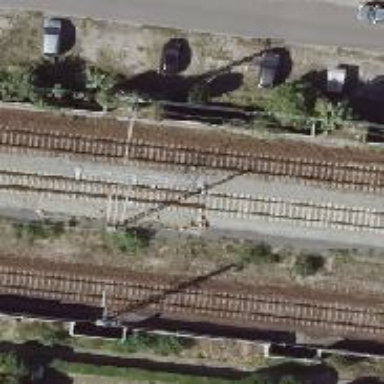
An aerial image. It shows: Railway track with contact line for electrification.